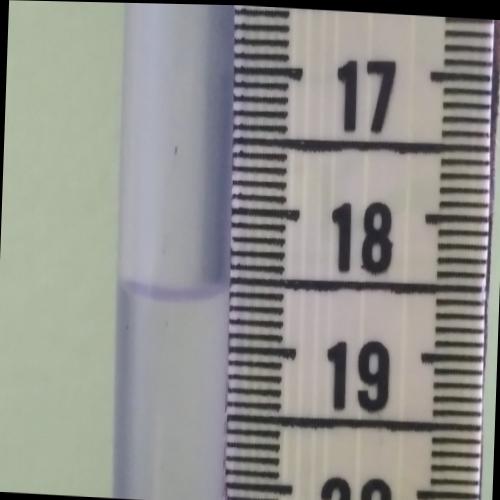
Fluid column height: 18.6 cm